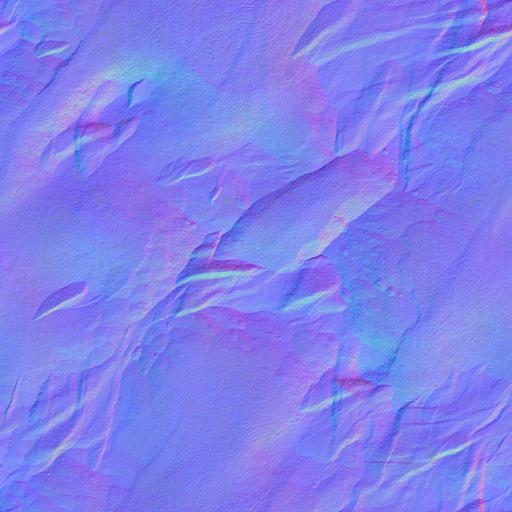
cliff dark green grey moss mossy rock stone